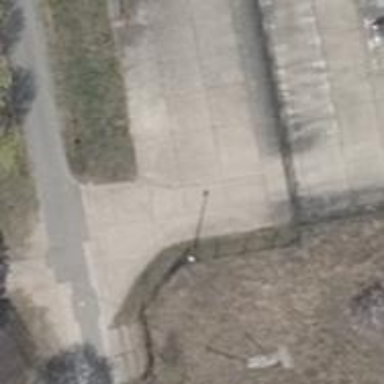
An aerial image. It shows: Concrete driveway designated as service road.